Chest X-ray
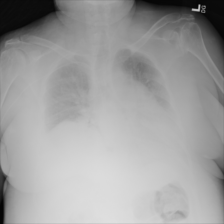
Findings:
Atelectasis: negative
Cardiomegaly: positive
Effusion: negative
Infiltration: positive
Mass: negative
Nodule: negative
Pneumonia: negative
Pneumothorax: negative
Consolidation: negative
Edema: negative
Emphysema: negative
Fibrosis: negative
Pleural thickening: positive
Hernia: negative